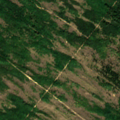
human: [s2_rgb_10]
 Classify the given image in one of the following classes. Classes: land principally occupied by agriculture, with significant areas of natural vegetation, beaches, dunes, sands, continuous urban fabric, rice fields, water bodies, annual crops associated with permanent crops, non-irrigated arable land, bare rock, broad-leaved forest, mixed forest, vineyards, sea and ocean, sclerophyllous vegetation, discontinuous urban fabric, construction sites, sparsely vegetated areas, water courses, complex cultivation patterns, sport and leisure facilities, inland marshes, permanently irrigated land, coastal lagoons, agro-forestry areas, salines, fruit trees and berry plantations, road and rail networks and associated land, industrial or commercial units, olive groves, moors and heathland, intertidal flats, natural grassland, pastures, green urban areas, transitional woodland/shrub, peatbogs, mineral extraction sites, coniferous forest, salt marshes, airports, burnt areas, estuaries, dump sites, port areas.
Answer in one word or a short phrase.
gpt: broad-leaved forest, transitional woodland/shrub